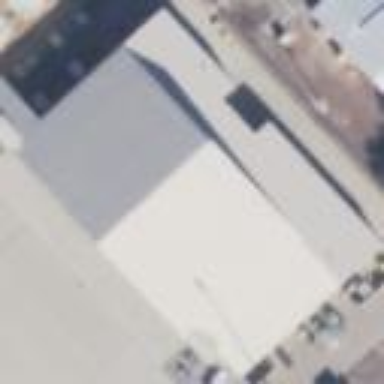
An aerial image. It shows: Building designed as airport hangar.